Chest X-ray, PA view. Patient: 55 years old, sex M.
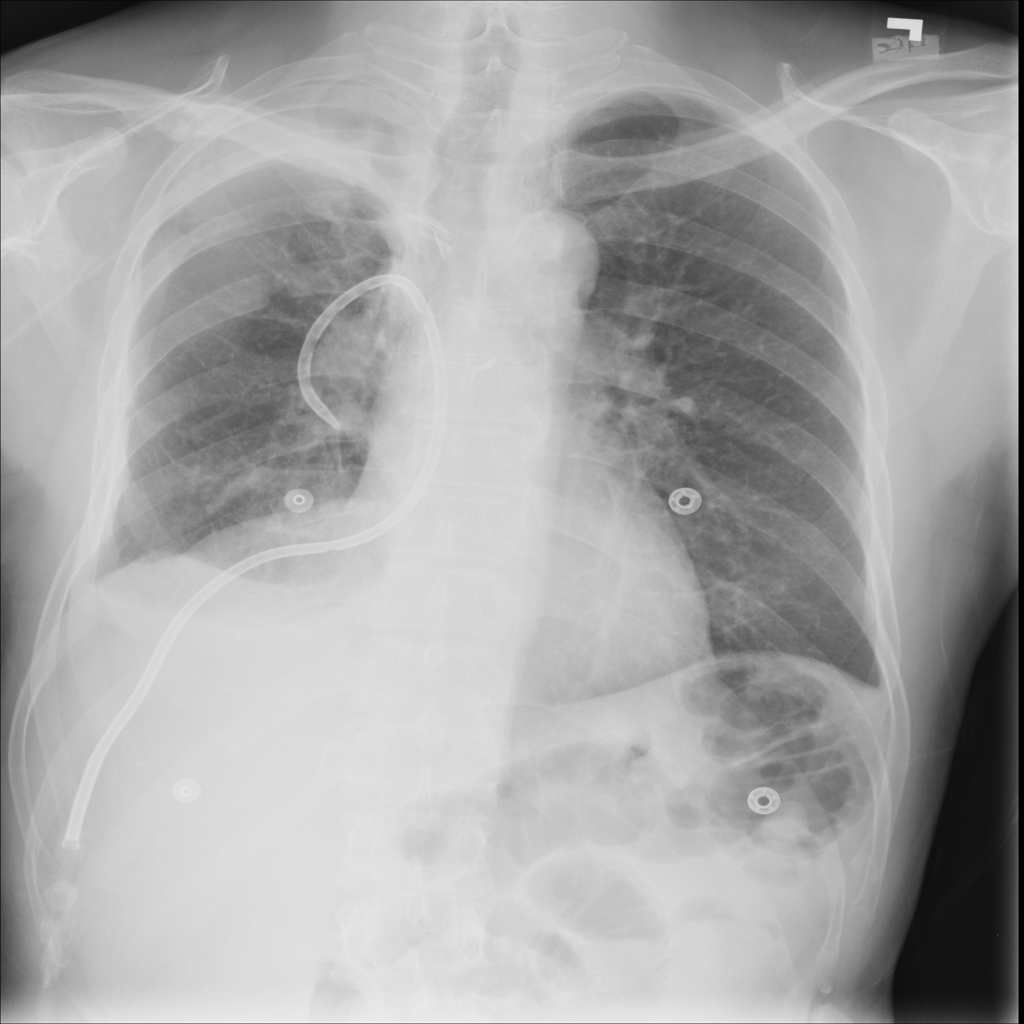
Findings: No Finding